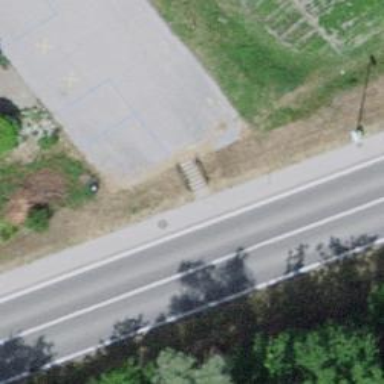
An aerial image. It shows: Set of steps on the road.